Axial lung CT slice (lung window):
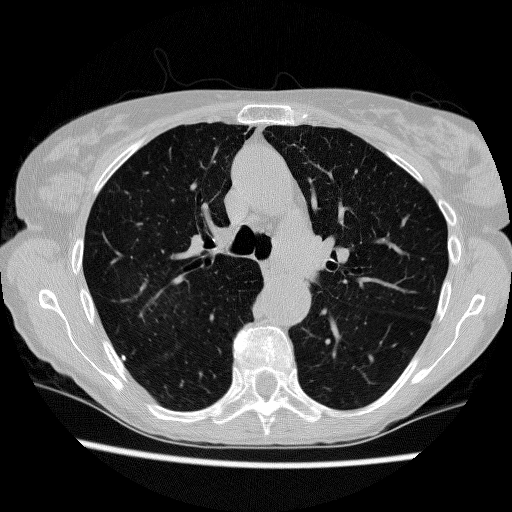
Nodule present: no